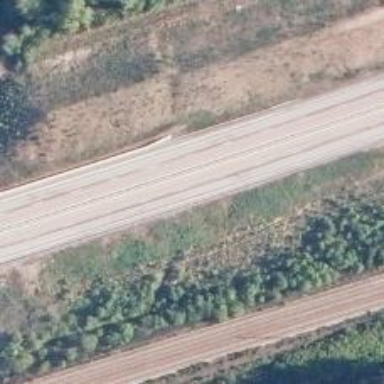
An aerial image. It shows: Asphalt motorway of trunk classification.